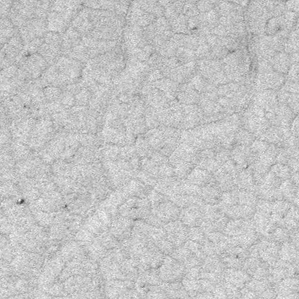
Label: frost